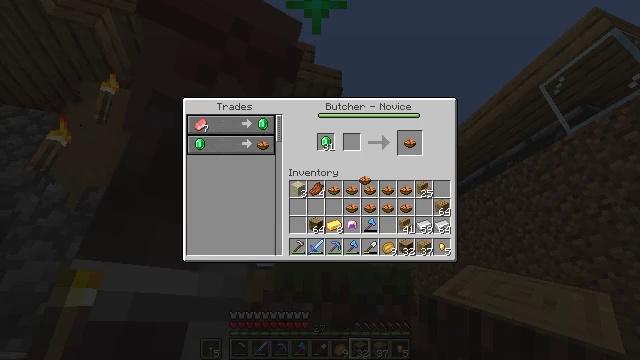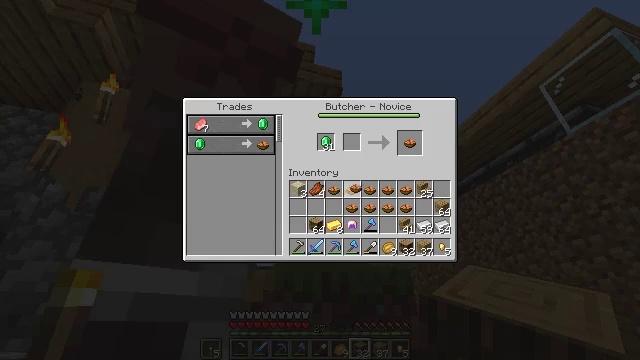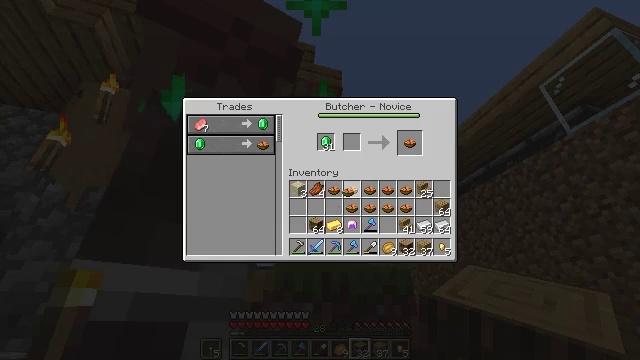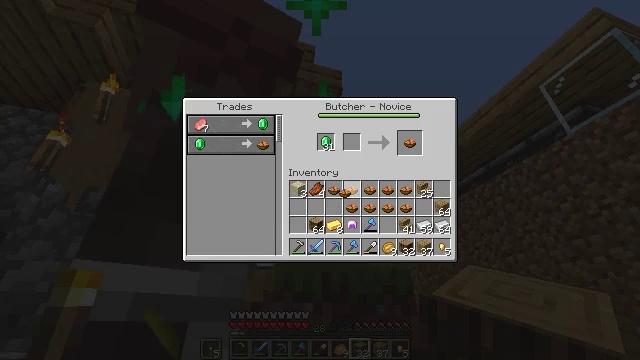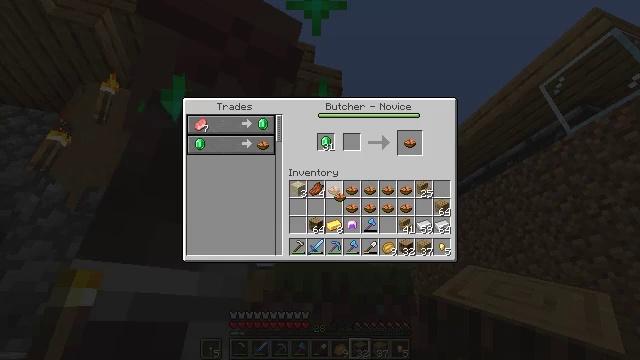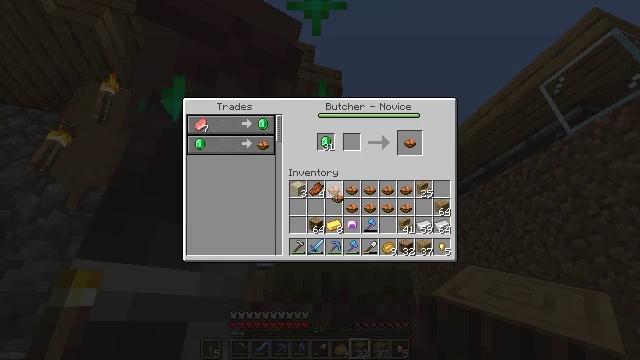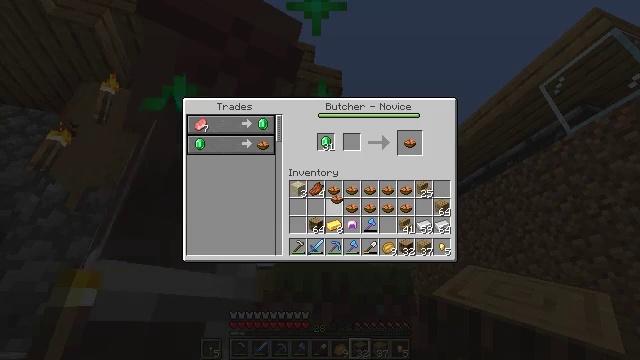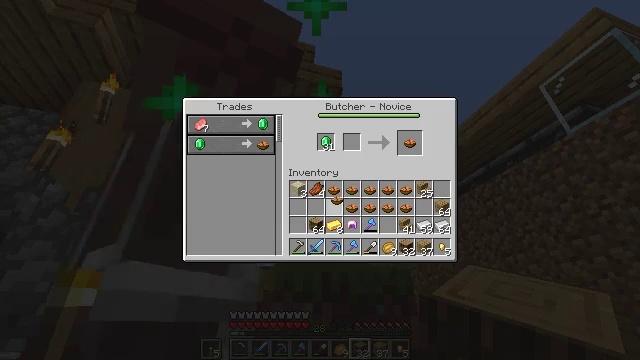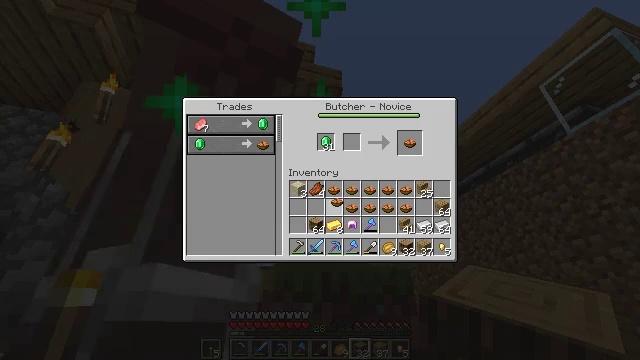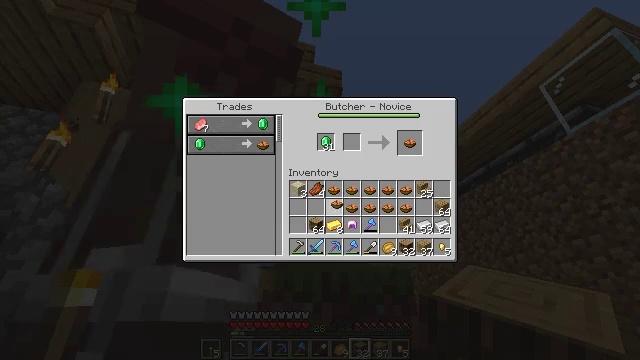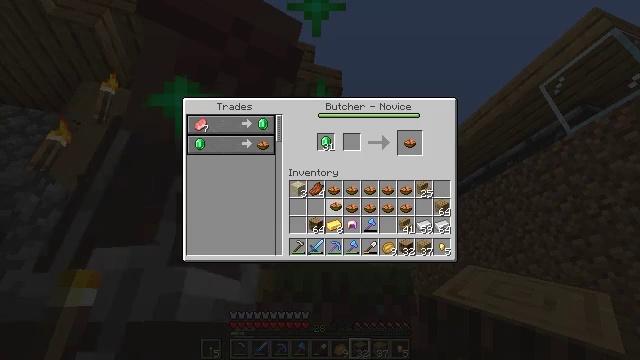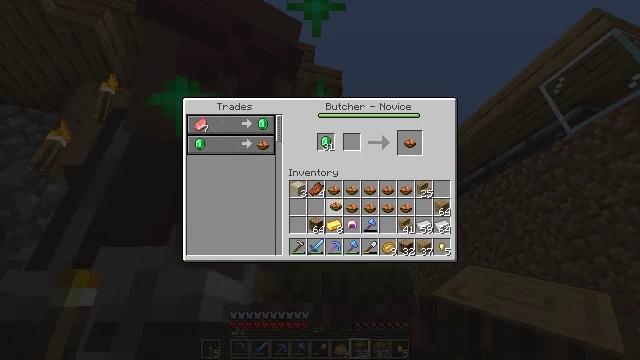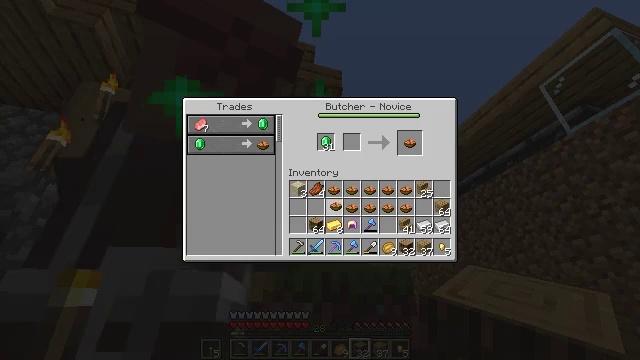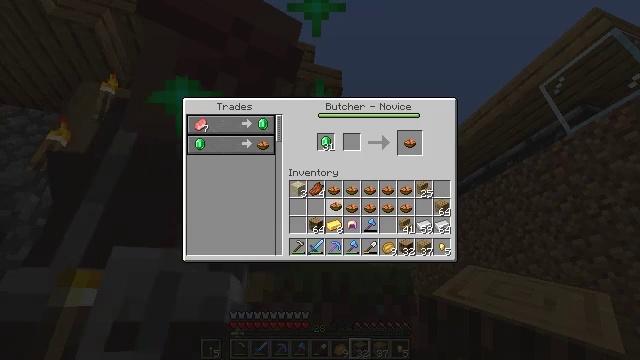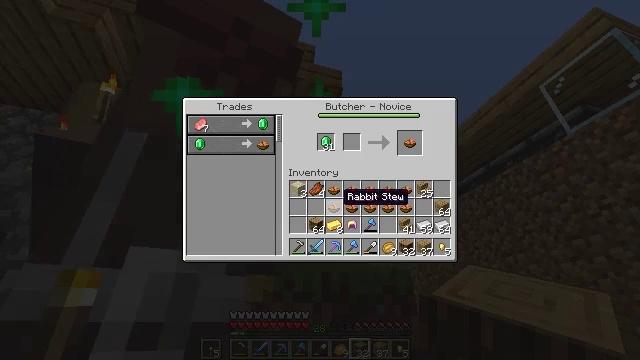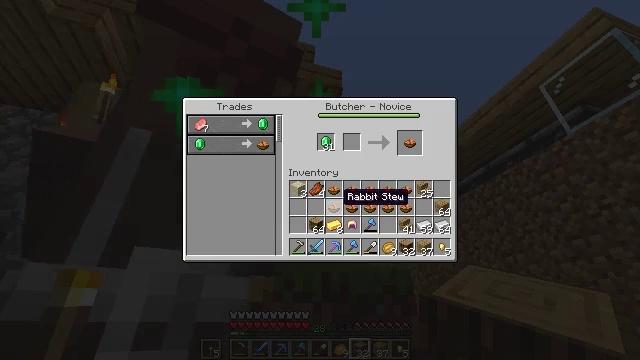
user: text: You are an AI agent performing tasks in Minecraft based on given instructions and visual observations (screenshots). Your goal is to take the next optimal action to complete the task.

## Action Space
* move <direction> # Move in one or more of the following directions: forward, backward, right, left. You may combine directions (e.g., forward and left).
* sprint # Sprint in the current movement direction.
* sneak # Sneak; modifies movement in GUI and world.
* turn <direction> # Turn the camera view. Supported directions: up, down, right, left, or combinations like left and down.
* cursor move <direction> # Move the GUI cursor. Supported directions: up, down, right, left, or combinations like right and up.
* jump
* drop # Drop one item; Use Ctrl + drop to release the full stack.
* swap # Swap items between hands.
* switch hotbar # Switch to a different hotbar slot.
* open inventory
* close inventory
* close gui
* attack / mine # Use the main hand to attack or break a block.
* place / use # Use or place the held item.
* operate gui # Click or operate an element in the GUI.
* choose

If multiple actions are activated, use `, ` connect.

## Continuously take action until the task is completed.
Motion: motion action
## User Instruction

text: Craft a cooked chicken.
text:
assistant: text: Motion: cursor move left and down, open gui
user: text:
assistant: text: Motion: cursor move left
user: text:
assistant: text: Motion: no_op
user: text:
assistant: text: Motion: no_op
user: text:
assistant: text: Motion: no_op
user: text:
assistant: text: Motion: no_op
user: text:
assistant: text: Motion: no_op
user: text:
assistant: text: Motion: no_op
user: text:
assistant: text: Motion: no_op
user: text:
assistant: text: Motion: no_op
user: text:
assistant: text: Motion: operate gui
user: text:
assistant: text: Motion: operate gui
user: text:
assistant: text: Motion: operate gui
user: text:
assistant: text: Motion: no_op
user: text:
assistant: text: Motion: no_op
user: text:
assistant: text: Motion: no_op
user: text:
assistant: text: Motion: no_op
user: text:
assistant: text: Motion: no_op
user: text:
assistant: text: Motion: no_op
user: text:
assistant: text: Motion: cursor move right
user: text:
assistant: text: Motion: cursor move right
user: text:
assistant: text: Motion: cursor move right
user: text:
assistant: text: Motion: cursor move right
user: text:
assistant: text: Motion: cursor move right
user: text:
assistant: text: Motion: no_op
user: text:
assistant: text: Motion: no_op
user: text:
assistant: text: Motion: no_op
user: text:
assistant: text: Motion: no_op
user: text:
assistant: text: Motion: no_op
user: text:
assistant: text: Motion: no_op